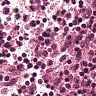
Metastatic tissue present: no